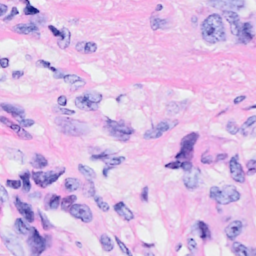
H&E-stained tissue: Breast